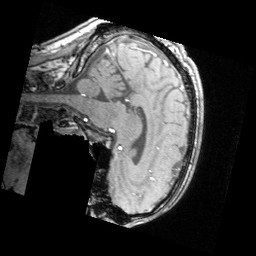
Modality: angio
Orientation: sagittal
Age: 34
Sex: male
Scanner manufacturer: siemens
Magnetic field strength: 3 T
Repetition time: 0.025 s
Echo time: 0.00334 s